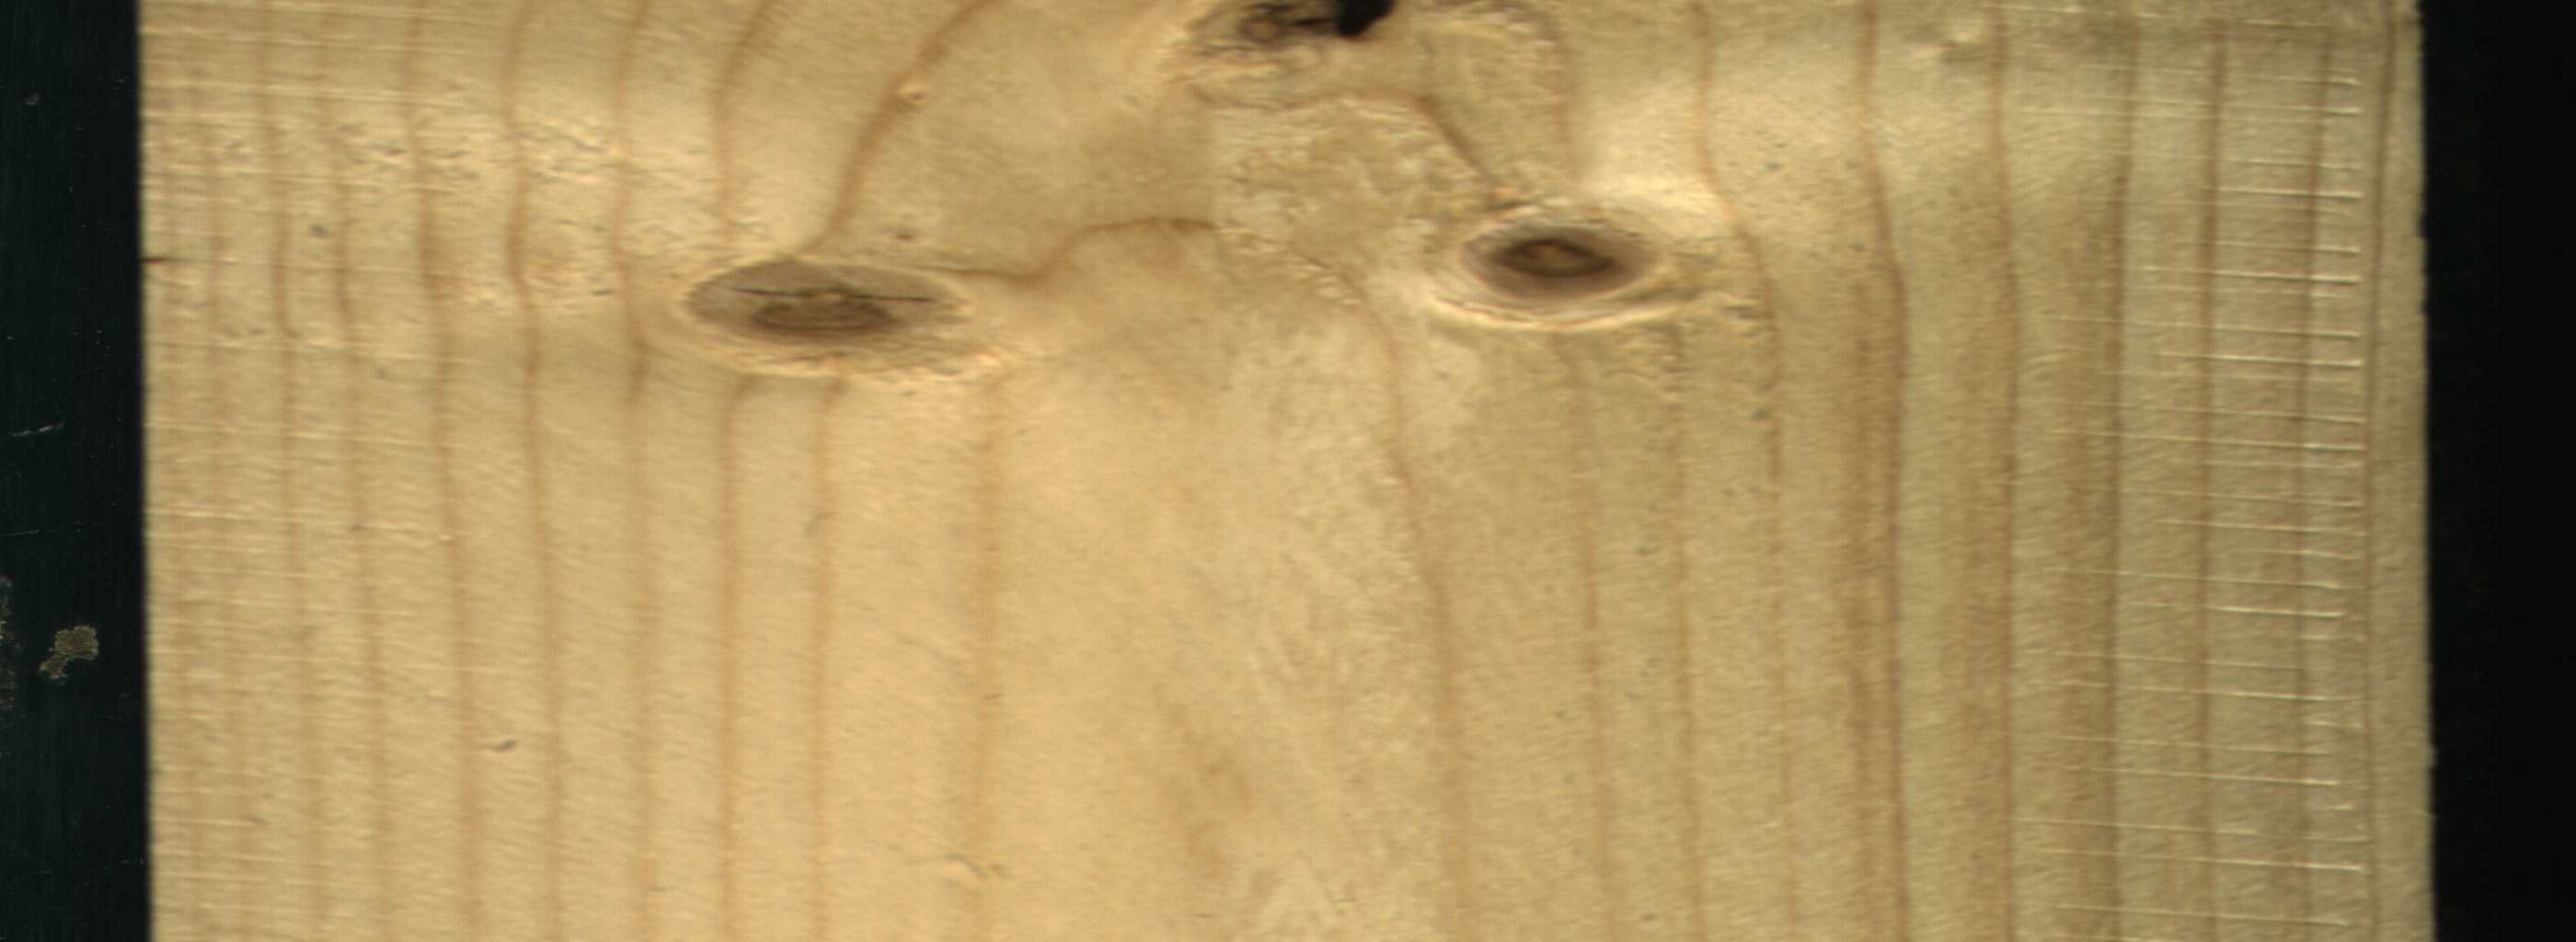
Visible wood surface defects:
Dead_Knot
Live_Knot
Live_Knot